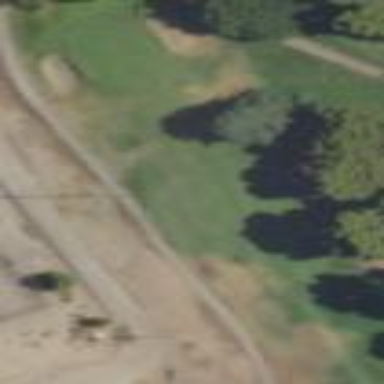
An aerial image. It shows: Scenic golf fairway.